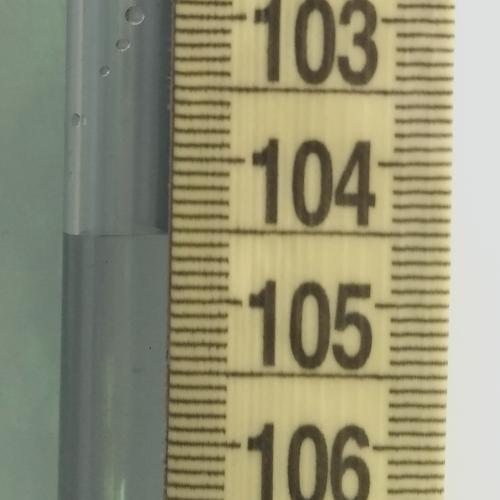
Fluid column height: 104.5 cm